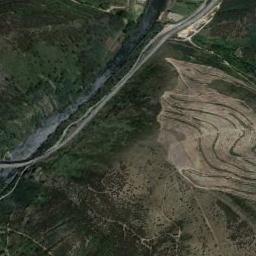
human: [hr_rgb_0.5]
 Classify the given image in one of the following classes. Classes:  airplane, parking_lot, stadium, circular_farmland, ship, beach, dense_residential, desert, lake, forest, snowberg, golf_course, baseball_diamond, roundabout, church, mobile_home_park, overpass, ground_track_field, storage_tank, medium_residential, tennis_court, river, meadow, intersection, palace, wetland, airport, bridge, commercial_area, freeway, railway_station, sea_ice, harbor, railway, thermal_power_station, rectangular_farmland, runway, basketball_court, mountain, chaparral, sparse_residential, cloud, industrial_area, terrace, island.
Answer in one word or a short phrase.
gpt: river